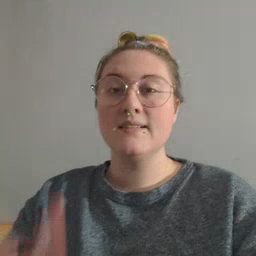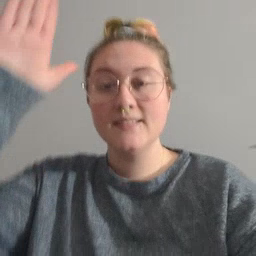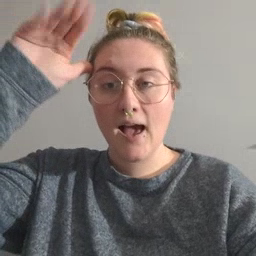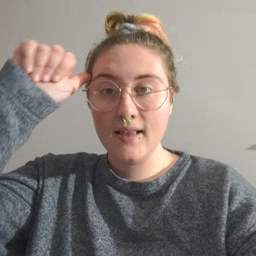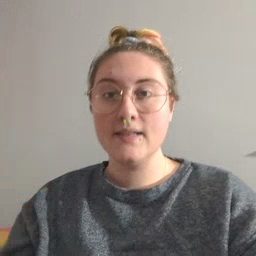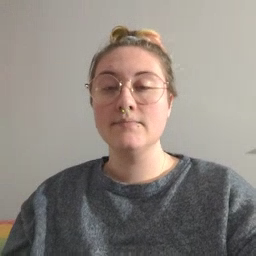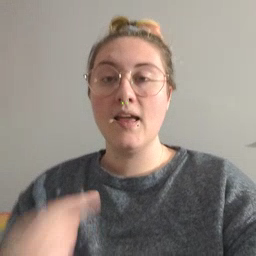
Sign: donkey